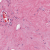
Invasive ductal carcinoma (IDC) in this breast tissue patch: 0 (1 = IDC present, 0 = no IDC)